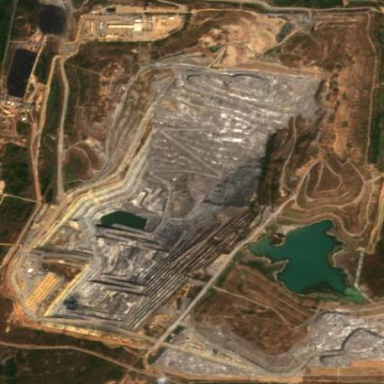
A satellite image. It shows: Coal quarry site.